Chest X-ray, AP view. Patient: 42 years old, sex M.
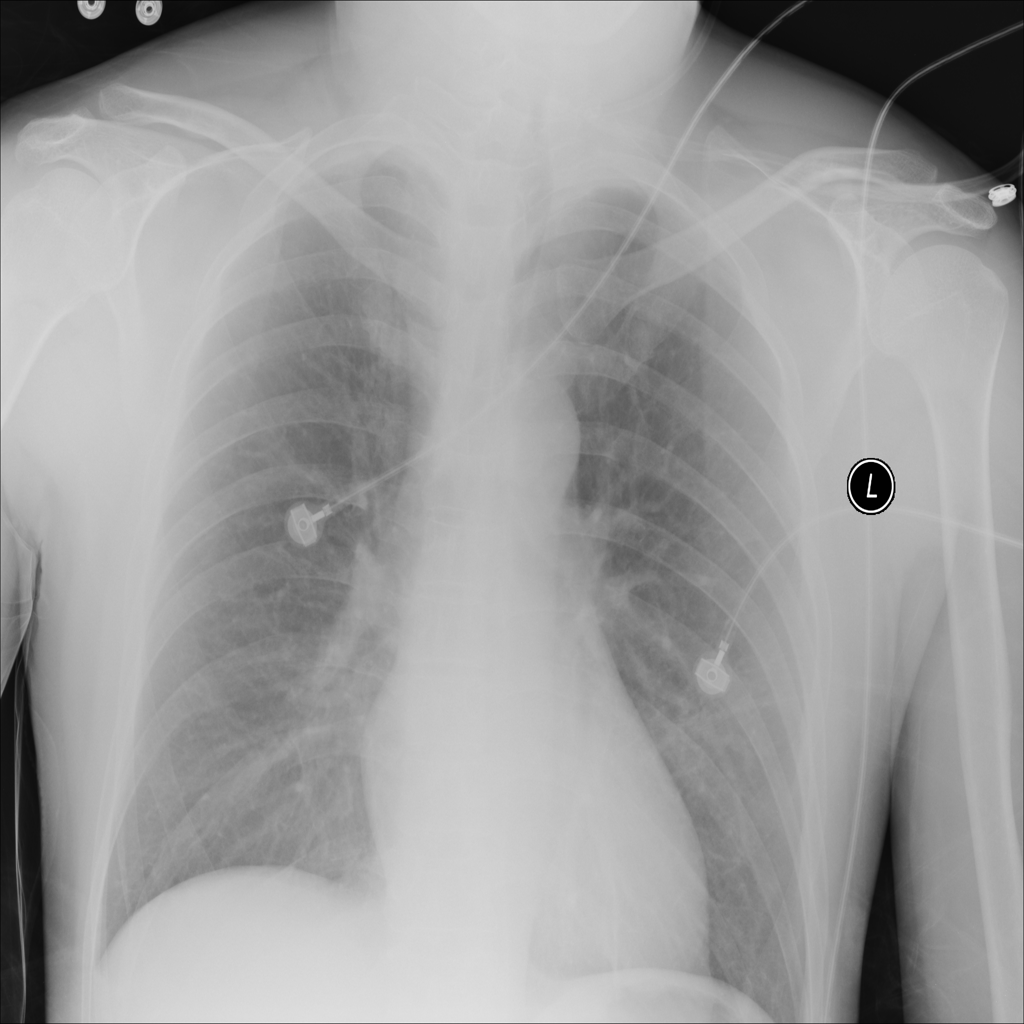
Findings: No Finding